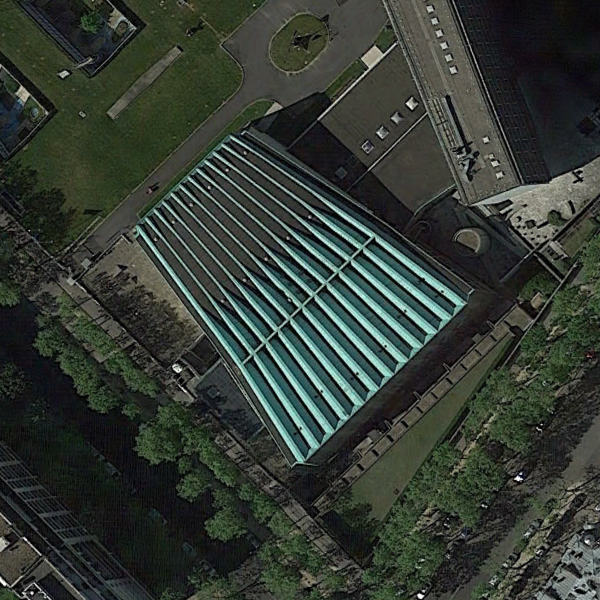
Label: Center